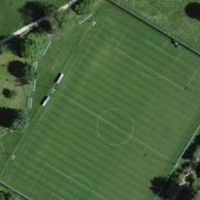
EUNIS habitat code: 25
Species observed at this site:
Euphorbia cyparissias